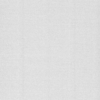
Label: dusty